Aerial crown-view tile of a tropical tree (Barro Colorado Island, Panama), acquired 20250616:
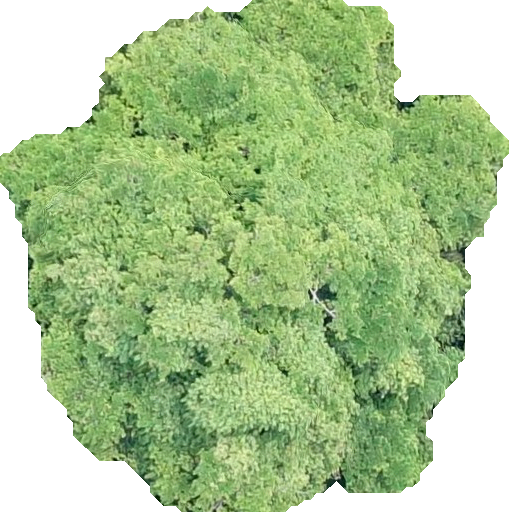
Species: Tabernaemontana arborea
GBIF accepted scientific name: Tabernaemontana arborea
Crown area: 276.352 m²